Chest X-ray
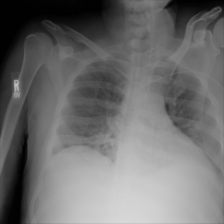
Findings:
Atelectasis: negative
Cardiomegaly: negative
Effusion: negative
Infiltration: negative
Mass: negative
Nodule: negative
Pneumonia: negative
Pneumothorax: negative
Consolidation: negative
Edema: negative
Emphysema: negative
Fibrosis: negative
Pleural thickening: negative
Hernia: negative